Field crop: maize
Growth stage: 2
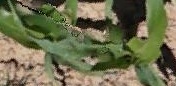
Species: maize